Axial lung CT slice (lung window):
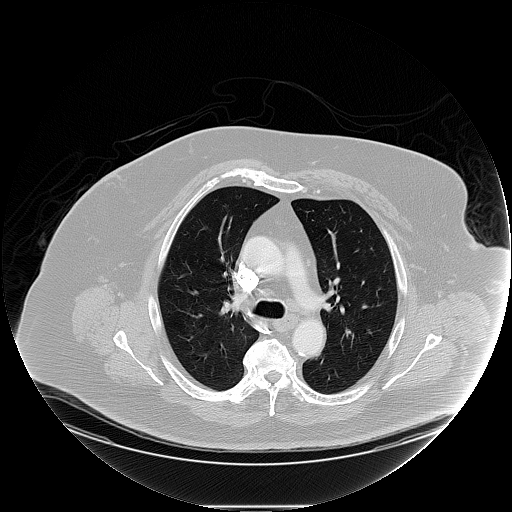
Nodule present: no